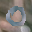
Label: 0